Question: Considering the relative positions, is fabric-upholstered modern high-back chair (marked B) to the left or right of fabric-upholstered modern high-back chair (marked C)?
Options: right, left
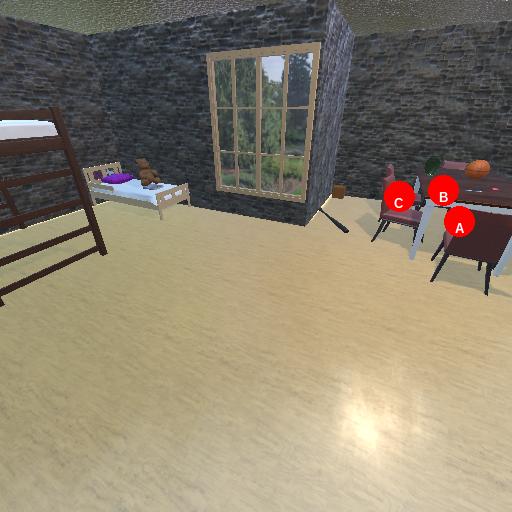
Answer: right